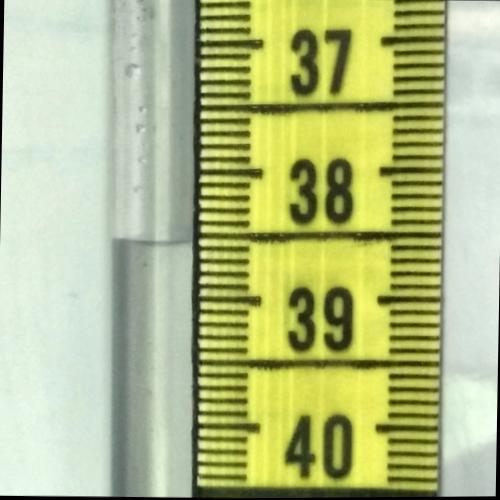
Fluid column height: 38.6 cm